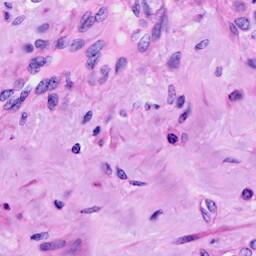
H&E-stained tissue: Cervix